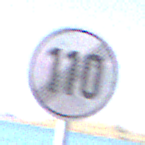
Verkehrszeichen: EndeGeschwindigkeit110
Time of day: MorningAfternoon
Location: Outdoor (Nature)
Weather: Clear
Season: NotSpecified
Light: Natural